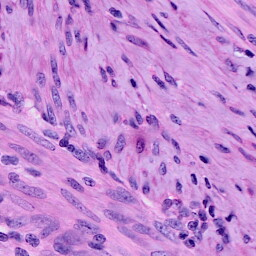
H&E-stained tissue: Cervix